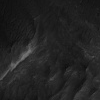
Atmospheric dust classification: not_dusty